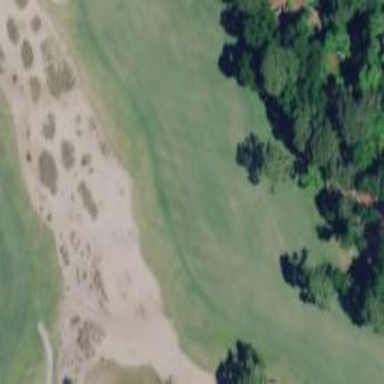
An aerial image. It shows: Grassy area designated as golf fairway.